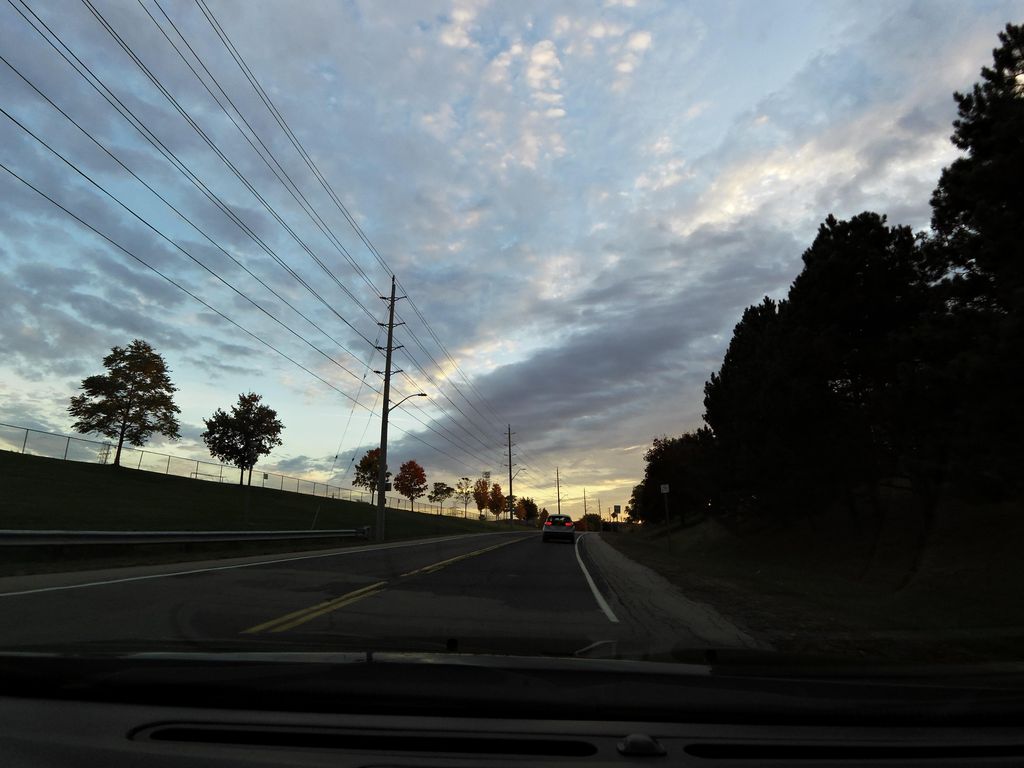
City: hamilton